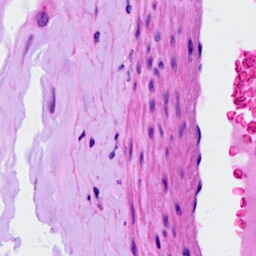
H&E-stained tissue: Ovarian